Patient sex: F
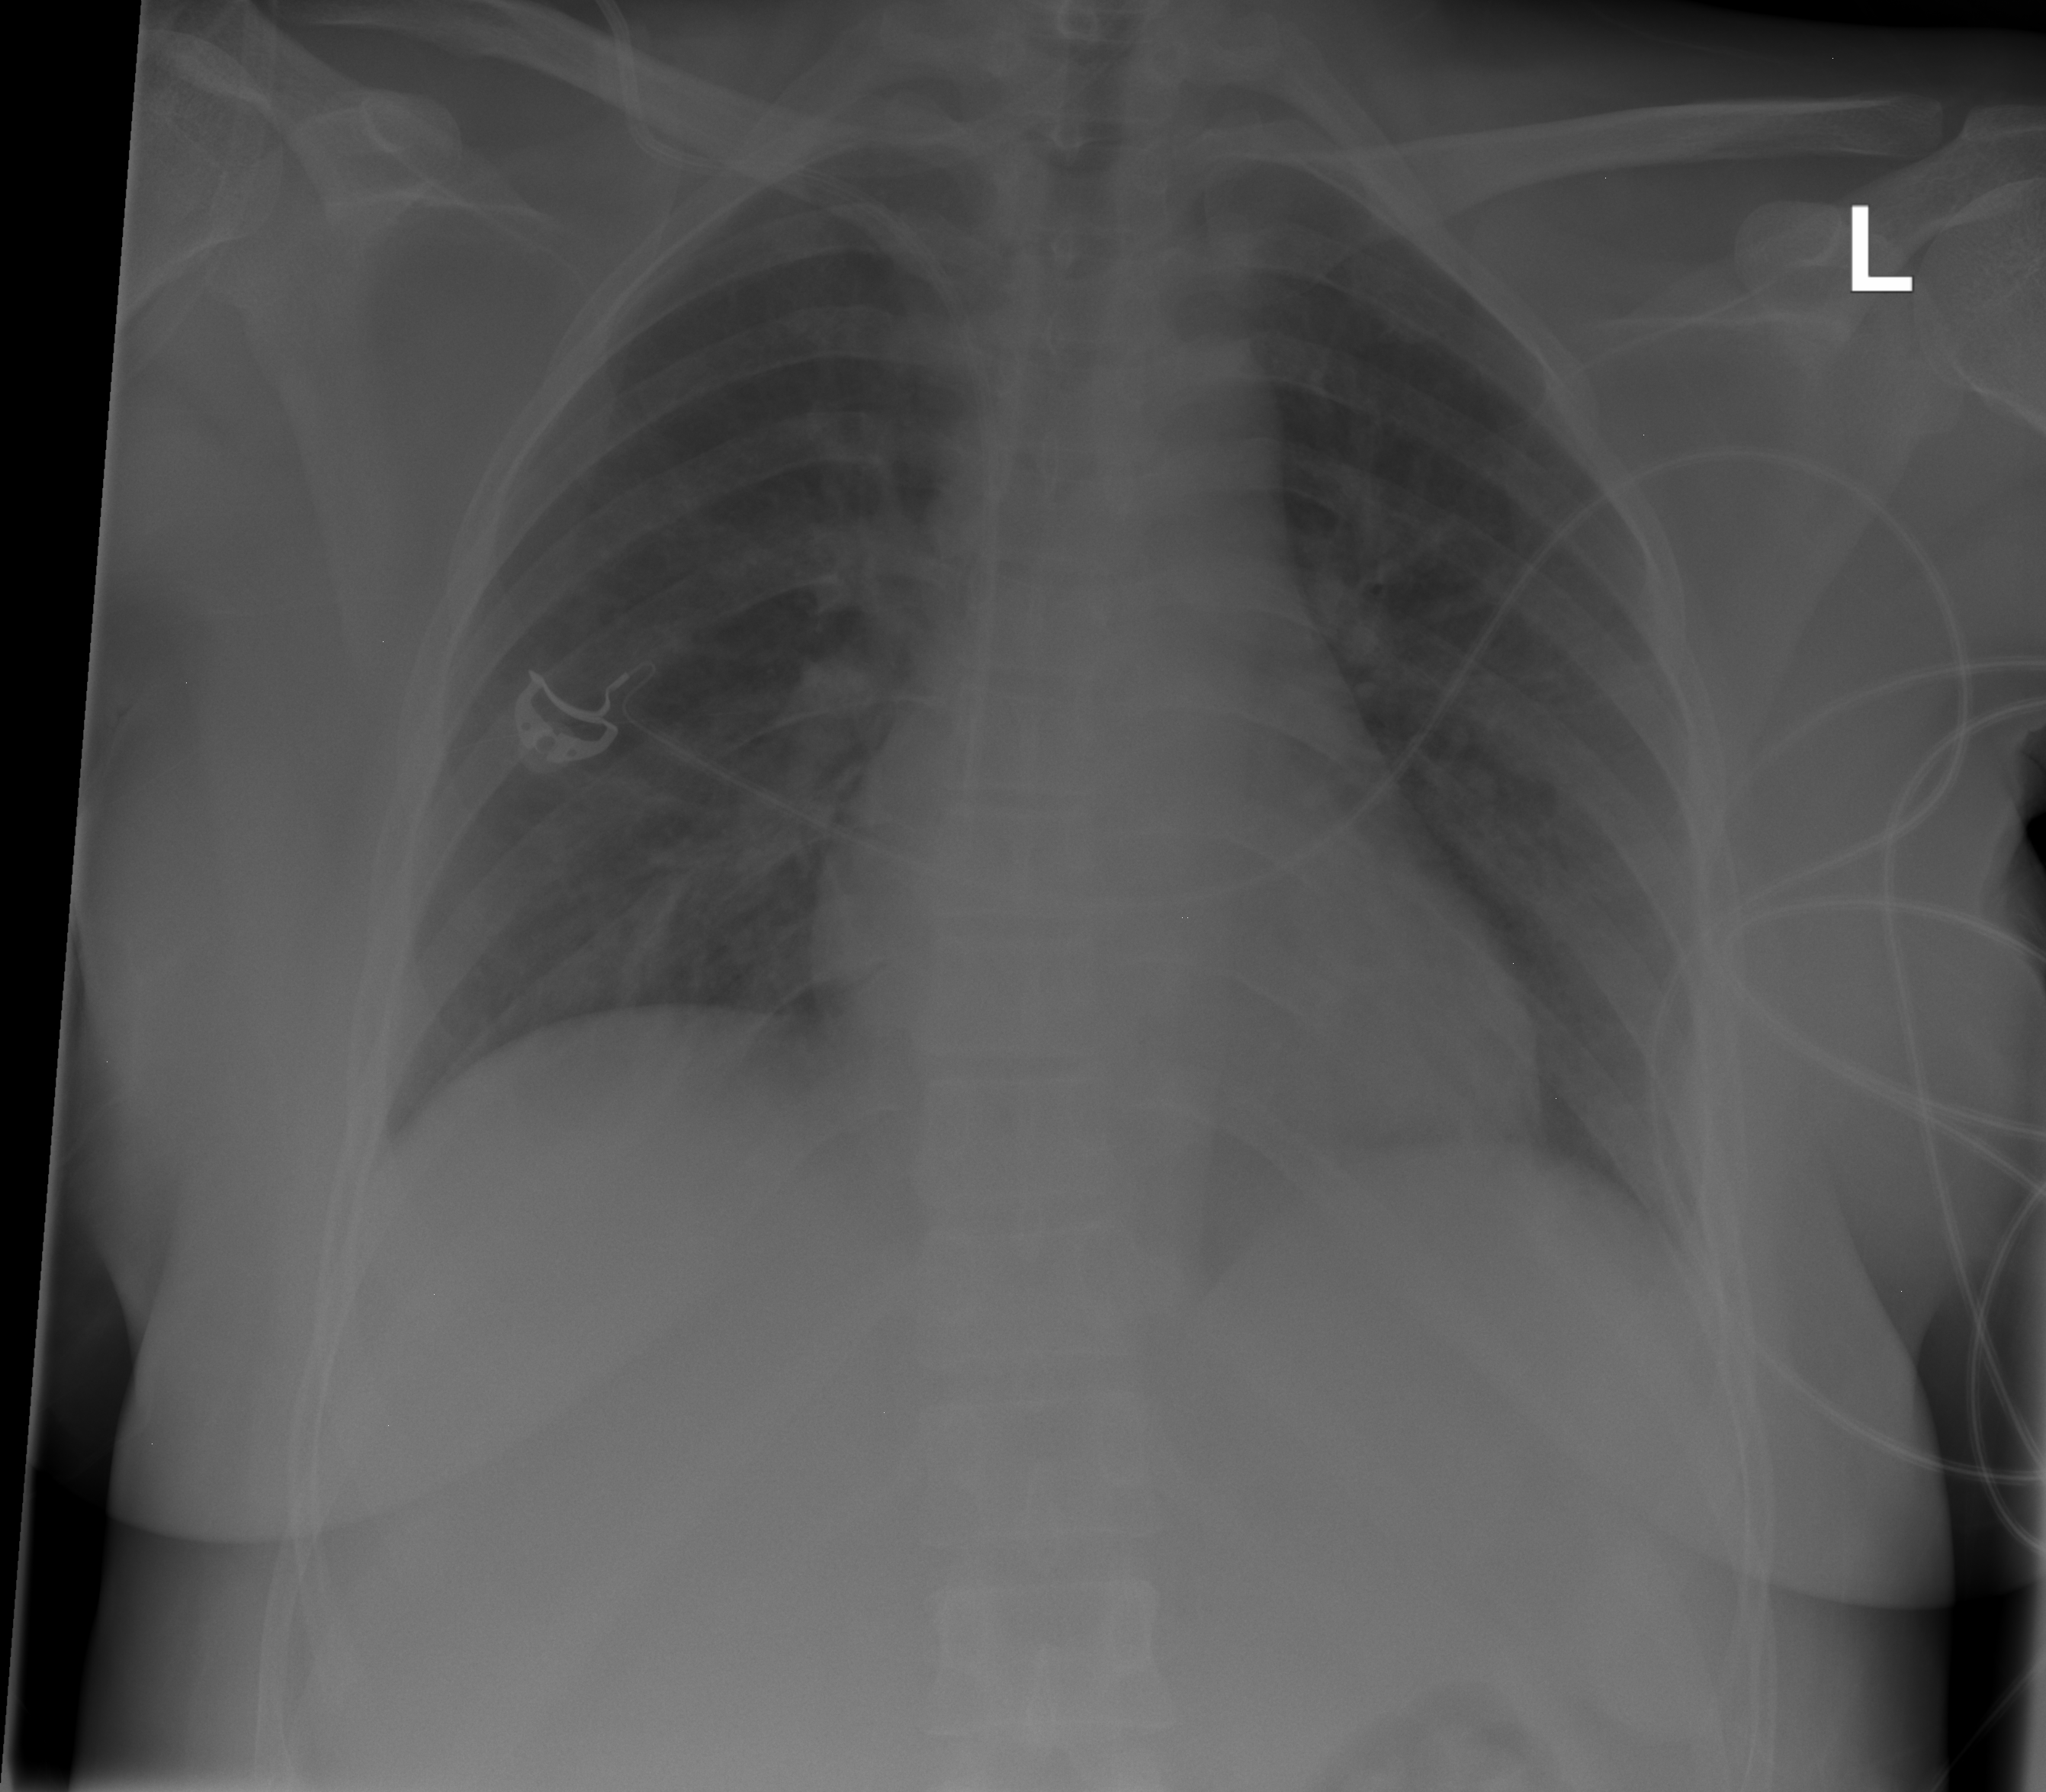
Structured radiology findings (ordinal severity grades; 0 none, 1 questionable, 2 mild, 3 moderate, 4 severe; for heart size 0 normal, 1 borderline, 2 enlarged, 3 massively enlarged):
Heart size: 0
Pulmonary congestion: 0
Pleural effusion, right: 0
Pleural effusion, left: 0
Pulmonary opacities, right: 0
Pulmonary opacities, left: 0
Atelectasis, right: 2
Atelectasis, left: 2